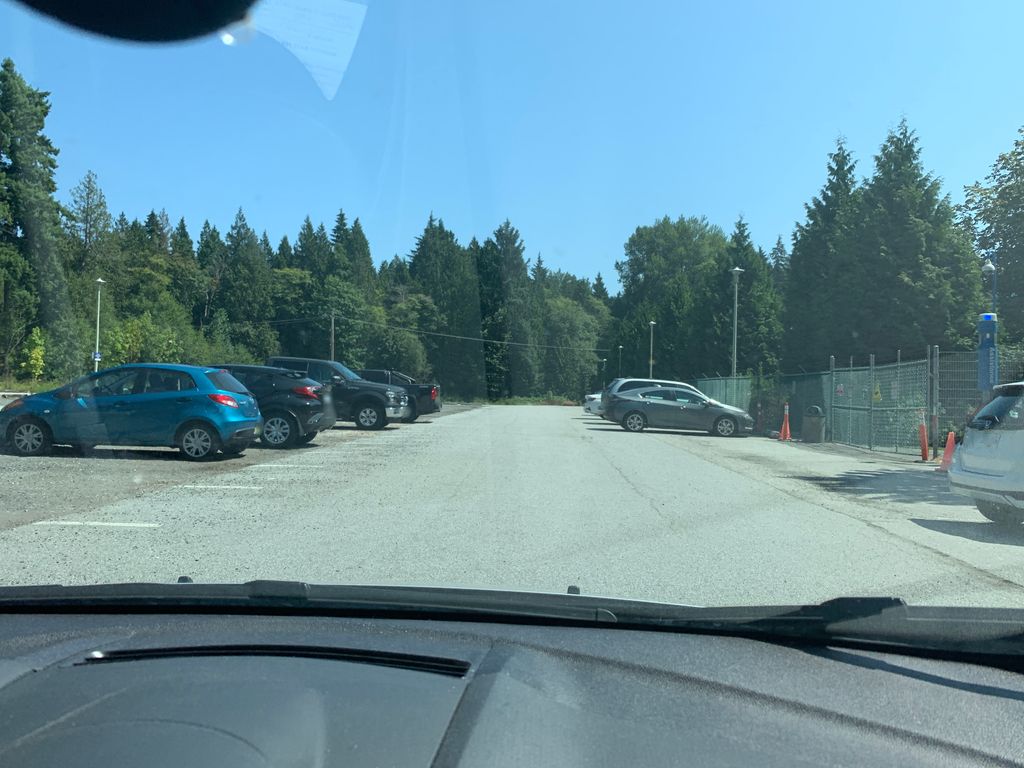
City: vancouver